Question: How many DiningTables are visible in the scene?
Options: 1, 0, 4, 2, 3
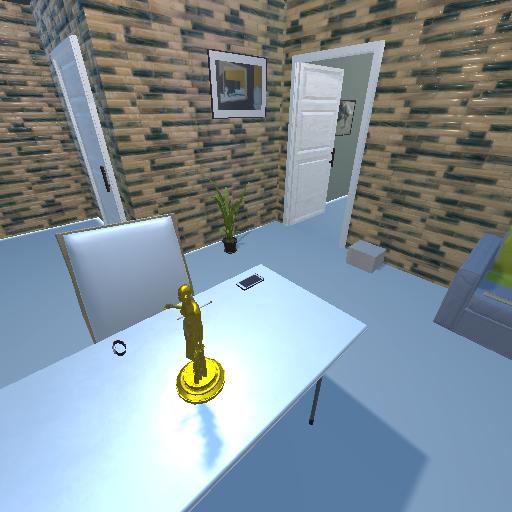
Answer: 1